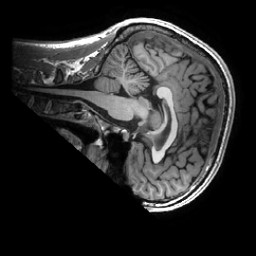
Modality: T1w
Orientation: sagittal
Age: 31
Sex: male
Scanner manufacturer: ge
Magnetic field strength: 3 T
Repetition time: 0.0073 s
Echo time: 0.003 s